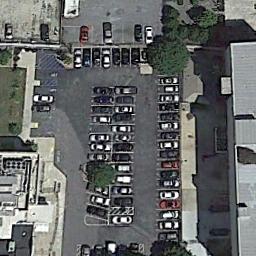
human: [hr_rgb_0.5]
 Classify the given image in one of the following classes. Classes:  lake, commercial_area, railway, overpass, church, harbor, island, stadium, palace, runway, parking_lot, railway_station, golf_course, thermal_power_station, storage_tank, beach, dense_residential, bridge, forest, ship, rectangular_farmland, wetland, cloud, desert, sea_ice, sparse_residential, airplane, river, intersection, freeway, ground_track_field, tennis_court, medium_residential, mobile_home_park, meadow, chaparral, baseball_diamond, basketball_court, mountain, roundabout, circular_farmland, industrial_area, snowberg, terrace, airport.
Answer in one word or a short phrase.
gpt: parking_lot